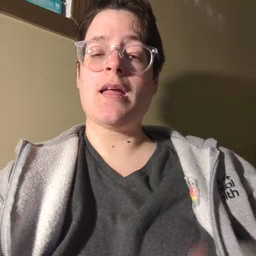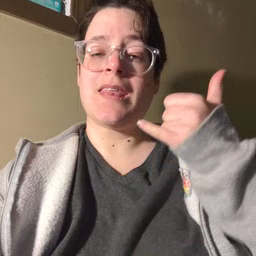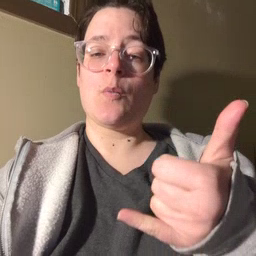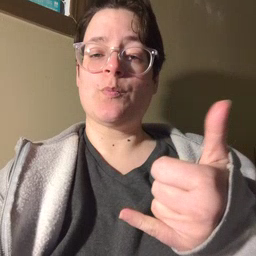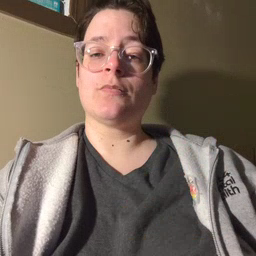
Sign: now